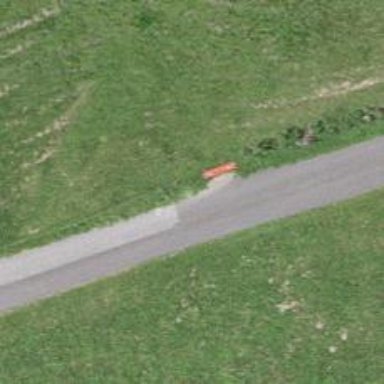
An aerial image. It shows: Red bench.